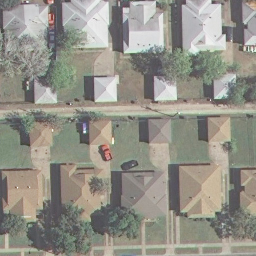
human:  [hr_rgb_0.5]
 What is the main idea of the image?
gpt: medium residential